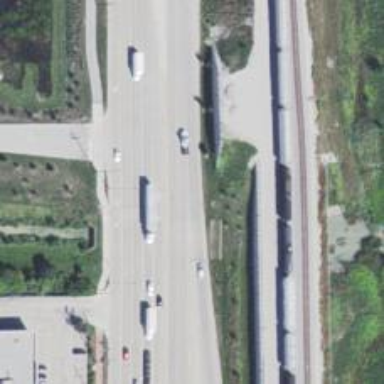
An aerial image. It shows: Trunk link road with asphalt surface.